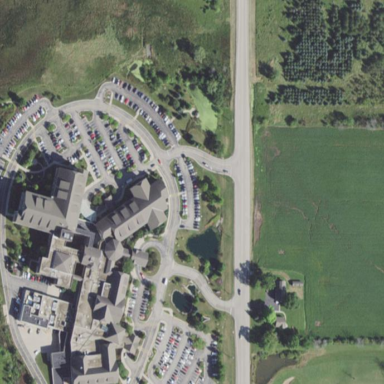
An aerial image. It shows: Hospital building serving as healthcare amenity.